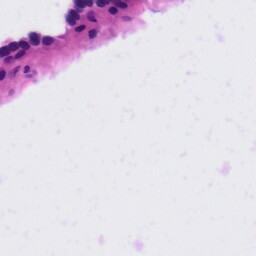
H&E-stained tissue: Tonsil